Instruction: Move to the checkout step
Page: cart
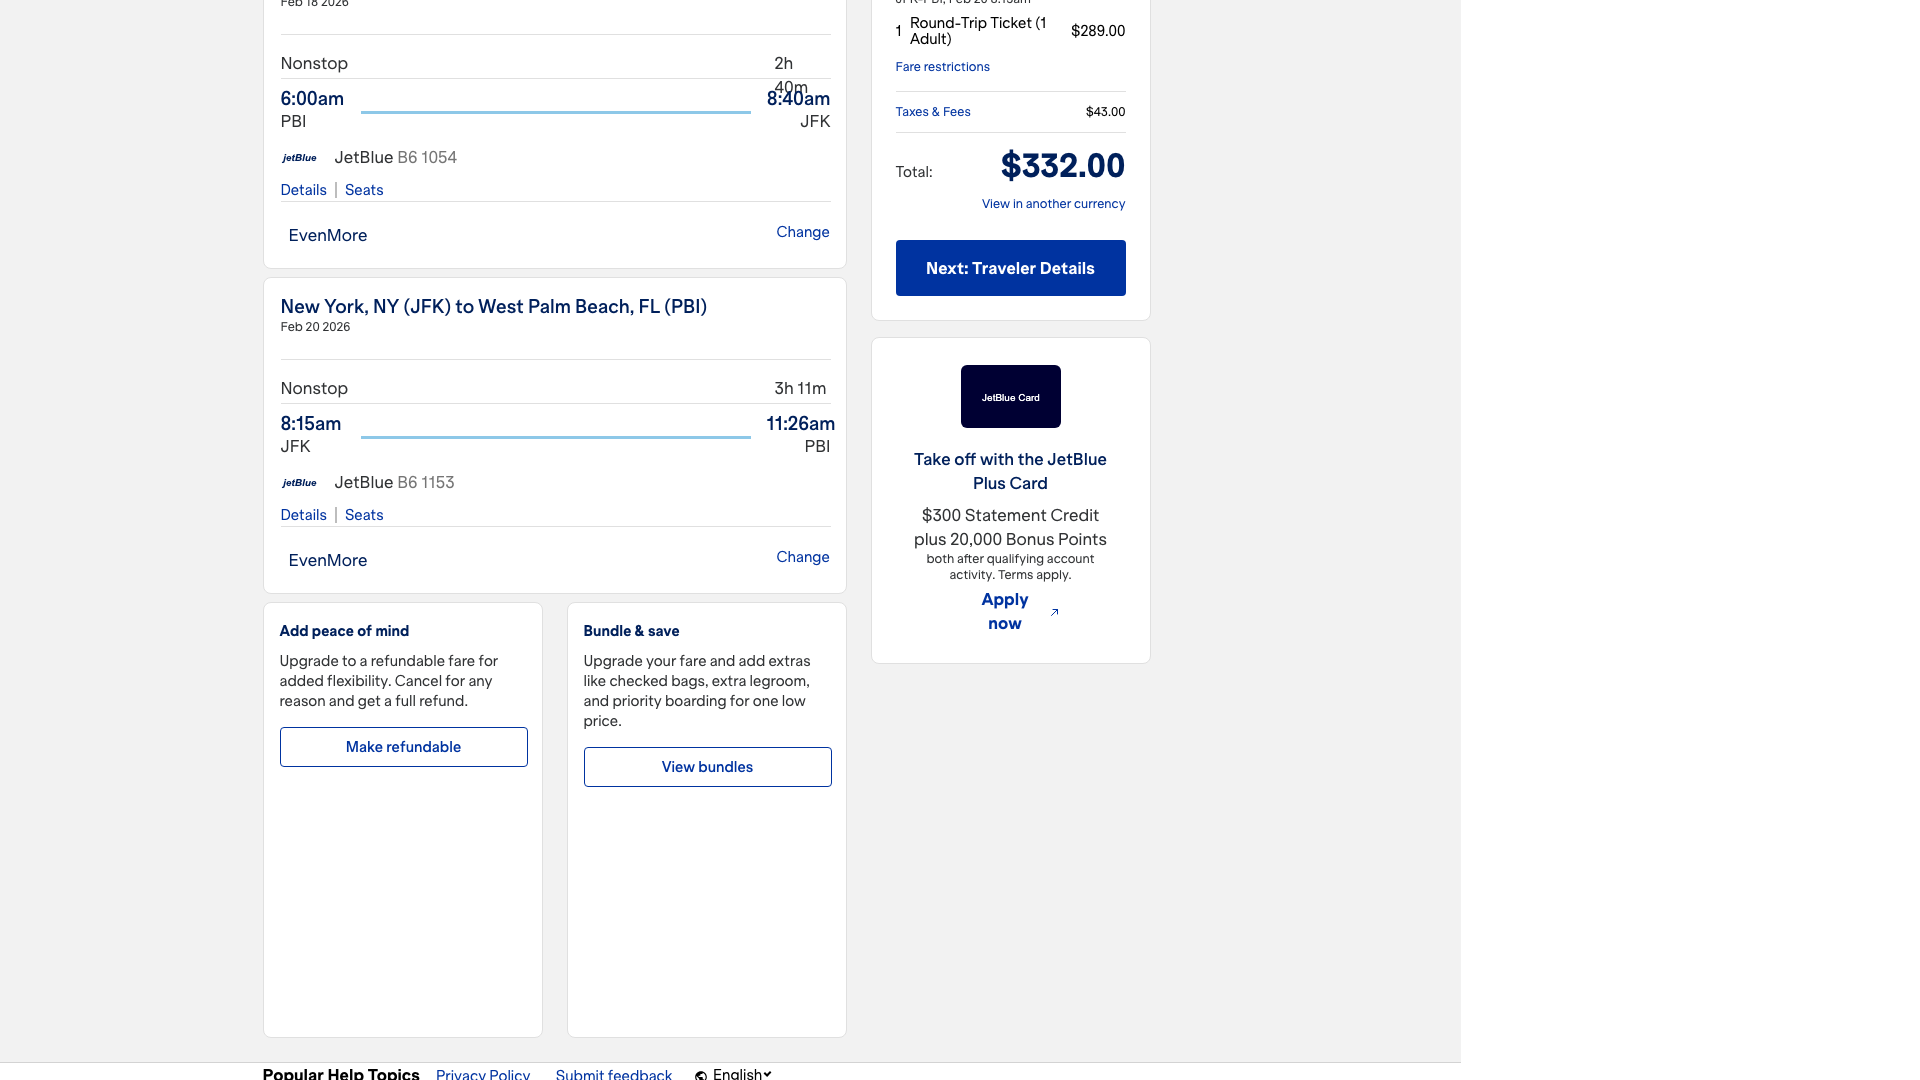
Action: click